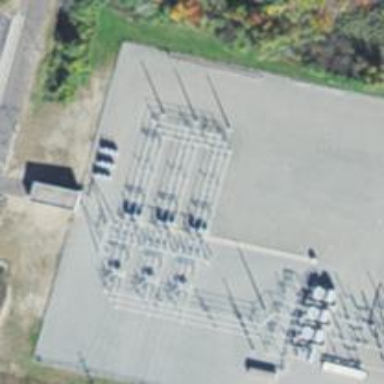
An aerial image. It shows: Switch for power supply.